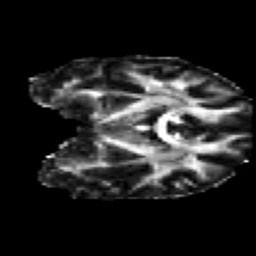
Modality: FA
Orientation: coronal
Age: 37
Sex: male
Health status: healthy
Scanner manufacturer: philips
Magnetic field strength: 3 T
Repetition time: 4.378 s
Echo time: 0.09797 s